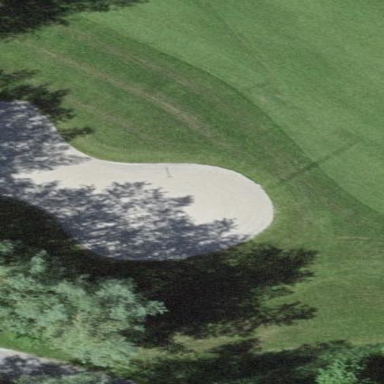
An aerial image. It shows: Golf green.